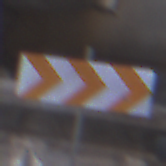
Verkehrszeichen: RichtungstafelnInKurvenGrossLinks
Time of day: SunriseSunset
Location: Outdoor (Urban)
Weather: PartlyCloudy
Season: NotSpecified
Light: Natural